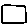
Label: square